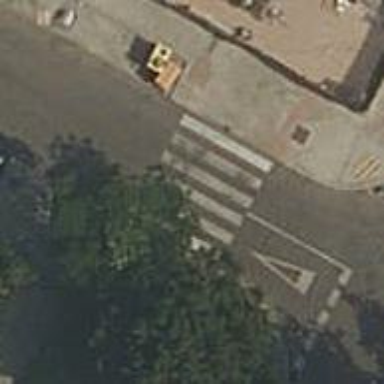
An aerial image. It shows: Zebra crossing on the road.